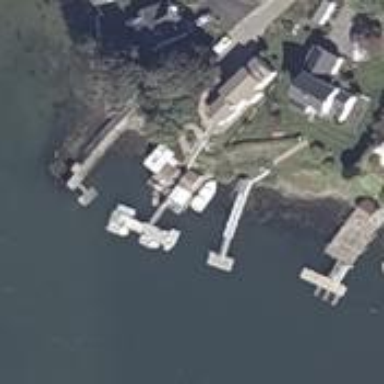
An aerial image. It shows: Man-made pier.